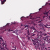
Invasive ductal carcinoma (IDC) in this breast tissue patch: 1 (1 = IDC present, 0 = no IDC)